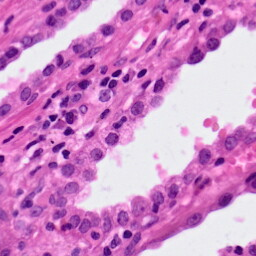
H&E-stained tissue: Lung